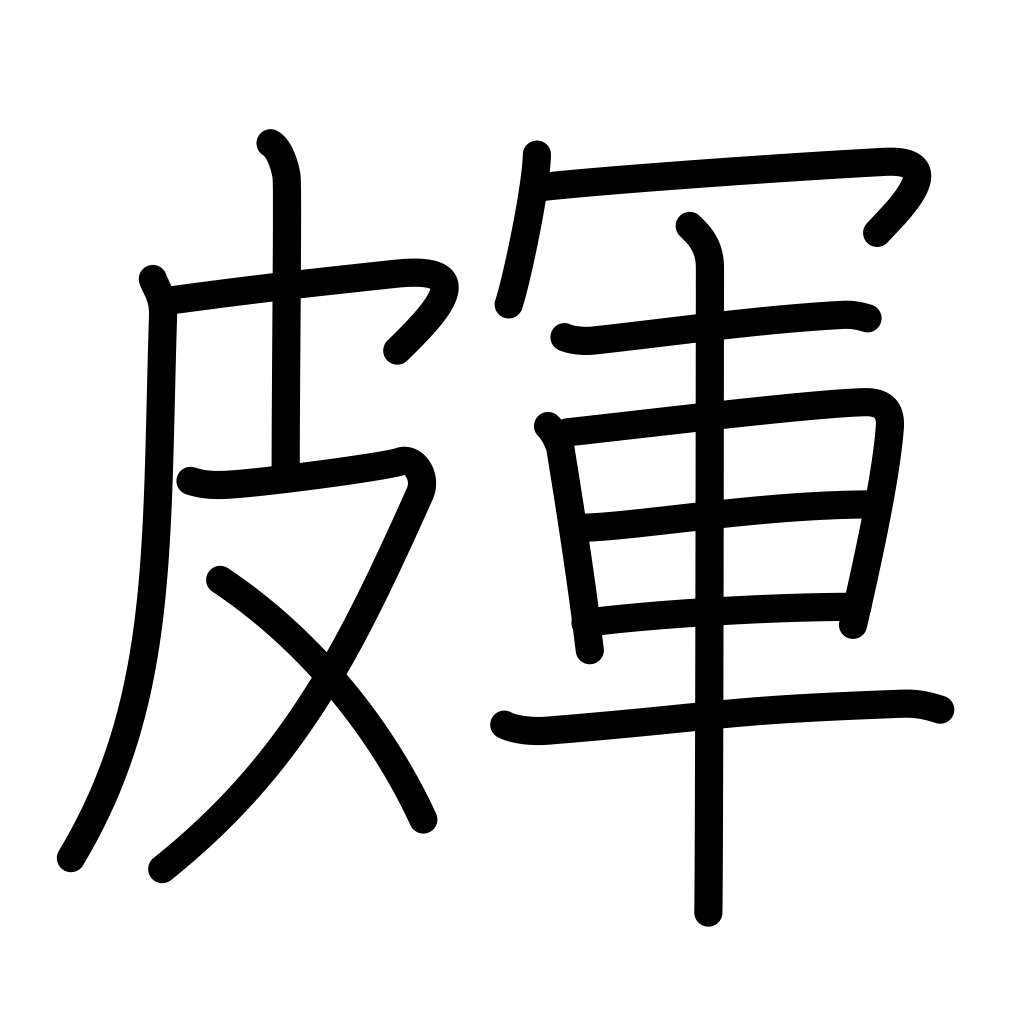
Meaning: skin cracks or roughness